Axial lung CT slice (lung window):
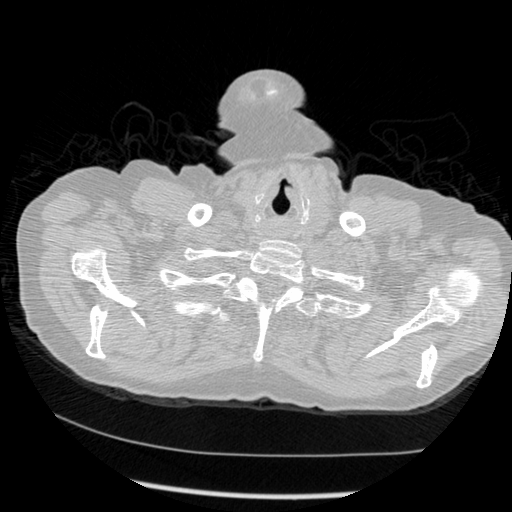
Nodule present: no